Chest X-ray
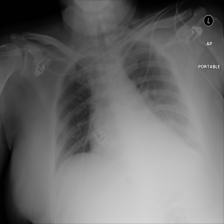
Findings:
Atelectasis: negative
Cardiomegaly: negative
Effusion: negative
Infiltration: negative
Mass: negative
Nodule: negative
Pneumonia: negative
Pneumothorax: negative
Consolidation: positive
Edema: negative
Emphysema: negative
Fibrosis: negative
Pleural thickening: negative
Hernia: negative